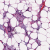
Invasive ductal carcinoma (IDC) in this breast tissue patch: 0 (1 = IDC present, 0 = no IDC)